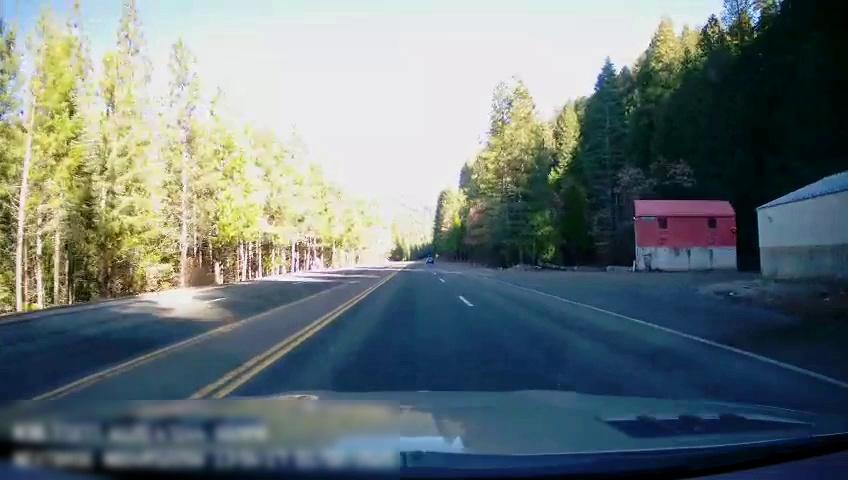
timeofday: Day
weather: Sunny
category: Drivable Space
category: Vehicles | Car
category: Lanes | Opposite Lane
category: Lanes | Alternate Lane
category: Lanes | Current Lane
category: Lanes | Opposite Lane
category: Lanes | Current Lane
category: Lanes | Alternate Lane
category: Lanes | Opposite Lane